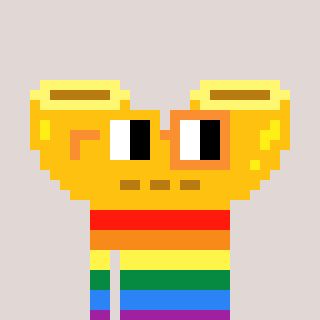
a pixel art character with square yellow and orange glasses, a macaroni-shaped head and a orange-colored body on a warm background